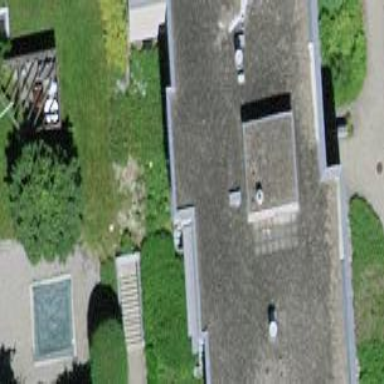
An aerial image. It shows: Residential building.